【题型】解答题　【知识点】平面几何　【难度】medium
在梯形$ABCD$中，$AD \parallel BC$，点$E$在边$AB$上，且$AE = \frac{1}{3}AB$。

(1) 如图 1 所示，点$F$在边$CD$上，且$DF = \frac{1}{3}CD$，连接$EF$。求证：$EF \parallel BC$。

(2) 已知$AD = AE = 1$。

$^{\textcircled{1}}$ 如图 2 所示，连接$DE$，如果$\triangle ADE$垂直平分线的交点$P$恰好落在$\angle B$的平分线上，求$AP$的长。

$^{\textcircled{2}}$ 如图 3 所示，如果点$M$在边$BC$上，连接$EM$、$DM$、$EC$，$DM$与$EC$交于点$N$，如果$BC = 4$，且$CD^2 = DM \cdot DN$，求边$CD$的长。
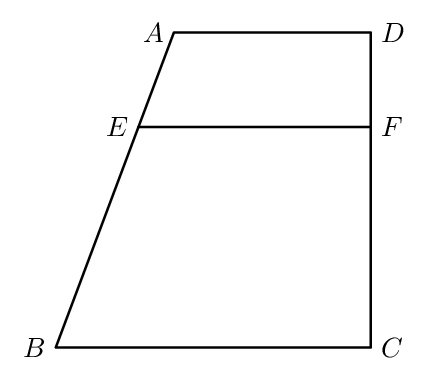
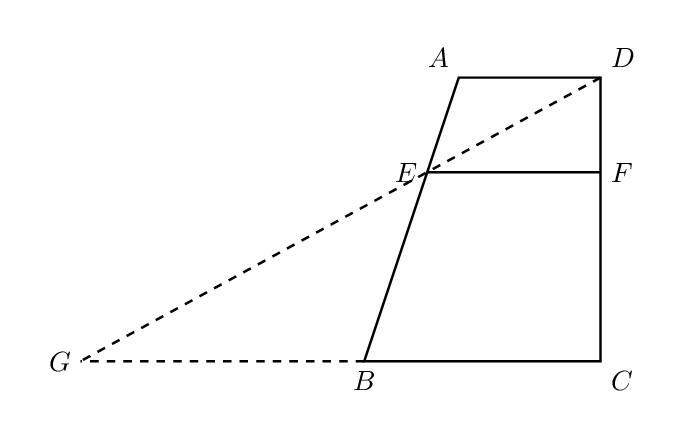
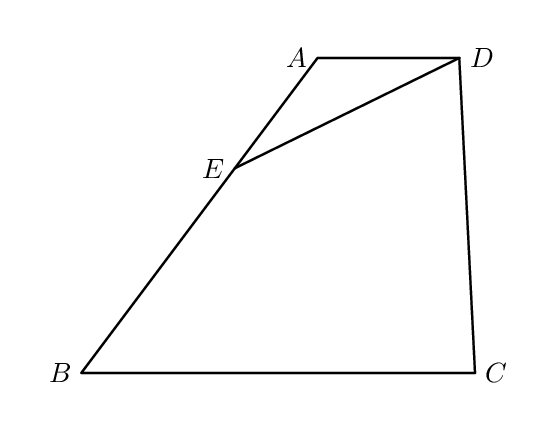
【解答】
【答案】(1) 证明见解析

(2) $^{\textcircled{1}} \frac{\sqrt{6}}{2}$; \quad $^{\textcircled{2}} \sqrt{3}$

【分析】(1) 延长$DE$、$CB$交于点$G$，由$AD \parallel BC$，得到$\frac{AE}{EB} = \frac{DE}{EG}$，由已知数据得到$\frac{AE}{EB} = \frac{1}{2}$，$\frac{DF}{FC} = \frac{1}{2}$，故$\frac{DE}{EG} = \frac{DF}{FC}$，继而可证明$\triangle DEF \backsim \triangle DGC$，因此$EF \parallel BC$；

(2) $^{\textcircled{1}}$ 过点$P$作$PF \perp AE$于点$F$，连接$PA$、$PE$、$PD$，先证明$\angle APB = 90^\circ$，再证明$\triangle FAP \backsim \triangle PAB$，则$AP^2 = AF \cdot AB$，即$AP^2 = \frac{3}{2}$，求得$AP = \frac{\sqrt{6}}{2}$；

$^{\textcircled{2}}$ 延长$BA$、$CD$交于点$K$，过点$E$作$EQ \perp BC$，垂足为点$Q$，由$\triangle KAD \backsim \triangle KBC$，求得$KA = 1$，可证明$\triangle DCN \backsim \triangle DCM$，角度推导得$EM \parallel DC$，则$\frac{BE}{EK} = \frac{BM}{MC}$，求出$BE = 2$，继而得到$BM = MC = 2$，由$\triangle BEM \backsim \triangle BKC$，则$\frac{BM}{BC} = \frac{ME}{KC} = \frac{1}{2}$，设$ME = 2a$，则$KC = 4a$，由$AD \parallel BC$，设$KD = a$，$DC = 3a$，由$\triangle ENM \backsim \triangle CND$，得到$\frac{EN}{CN} = \frac{EM}{DC} = \frac{2}{3}$，设$EN = 2b$，$CN = 3b$，可证明$\triangle CNM \backsim \triangle CME$，求出$b = \frac{2}{15}\sqrt{15}$，则$CE = \frac{2}{3}\sqrt{15}$，在$\text{Rt}\triangle BQE$、$\text{Rt}\triangle CQE$中，运用勾股定理得：$4 - BQ^2 = \left(\frac{2}{3}\sqrt{15}\right)^2 - (4 - BQ)^2$，则$BQ = \frac{5}{3}$，在$\text{Rt}\triangle EQM$中，由勾股定理得，$EM = \sqrt{EQ^2 + QM^2} = \frac{2}{3}\sqrt{3}$，故$DC = \sqrt{3}$。

【详解】(1) 证明：延长$DE$、$CB$交于点$G$，

$\because AD \parallel BC$，

$\therefore \frac{AE}{EB} = \frac{DE}{EG}$，

$\because AE = \frac{1}{3}AB$，$DF = \frac{1}{3}CD$，

$\therefore \frac{AE}{EB} = \frac{1}{2}$，$\frac{DF}{FC} = \frac{1}{2}$，

$\therefore \frac{DE}{EG} = \frac{DF}{FC}$，

$\therefore \frac{DE}{DG} = \frac{DF}{DC}$，

$\because \angle EDF = \angle GDC$，

$\therefore \triangle DEF \backsim \triangle DGC$，

$\therefore \angle DEF = \angle DGC$，

$\therefore EF \parallel BC$；

(2) 解：$^{\textcircled{1}}$ 过点$P$作$PF \perp AE$于点$F$，连接$PA$、$PE$、$PD$，

$\because$ 点$P$为$\triangle ADE$垂直平分线的交点，

【点睛】本题考查了平行线分线段成比例定理，相似三角形的判定与性质，勾股定理，垂直平分线等知识点，熟练掌握知识点，正确添加辅助线是解题的关键
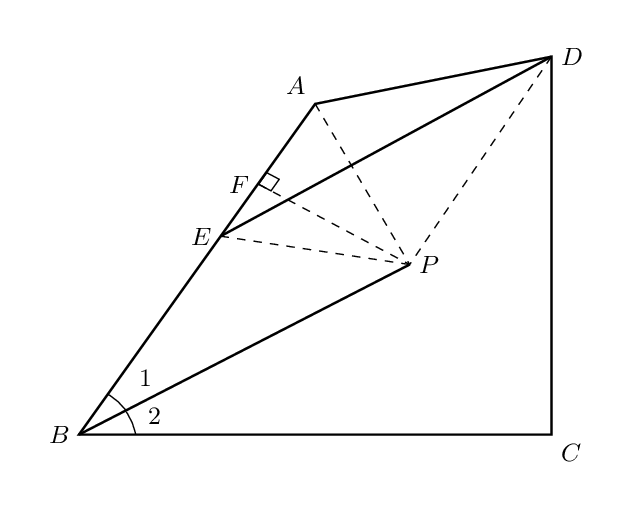
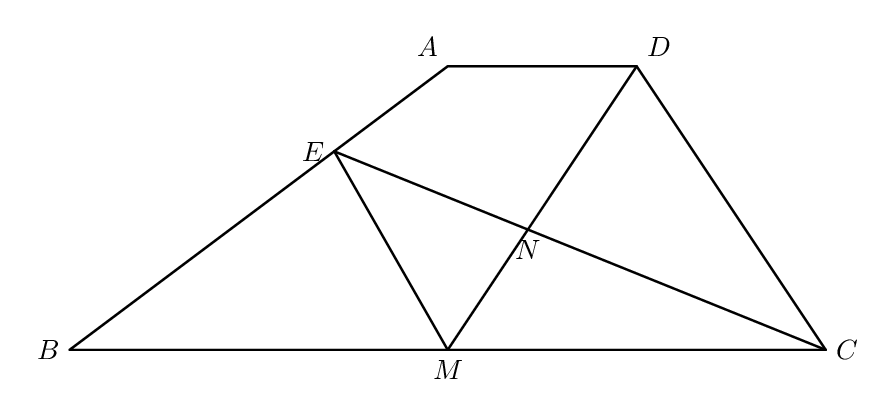